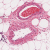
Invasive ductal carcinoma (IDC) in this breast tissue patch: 1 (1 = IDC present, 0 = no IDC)